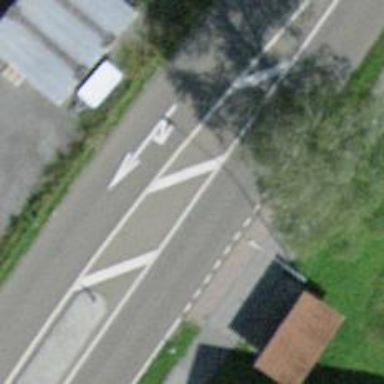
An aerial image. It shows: Public transport stop position.